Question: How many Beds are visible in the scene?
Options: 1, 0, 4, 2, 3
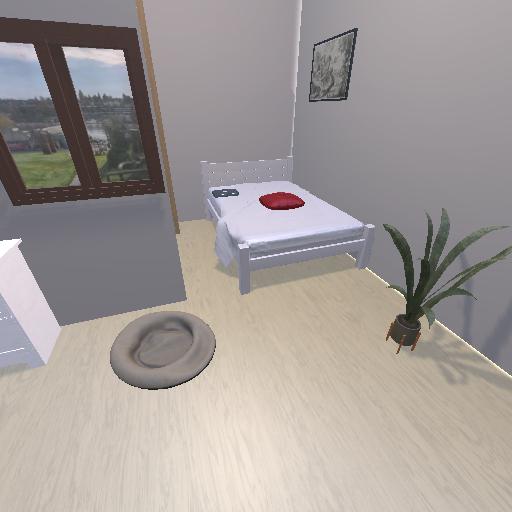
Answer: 1